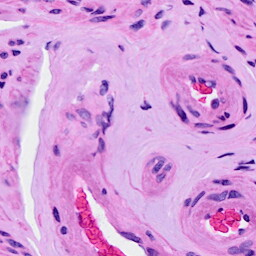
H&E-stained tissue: Ovarian